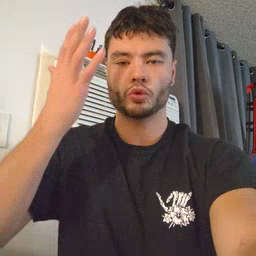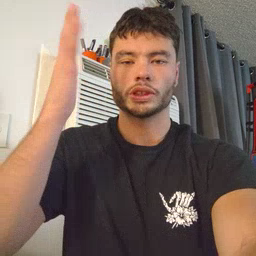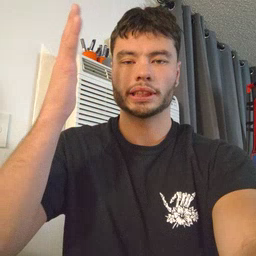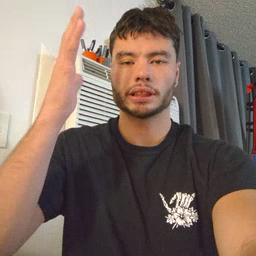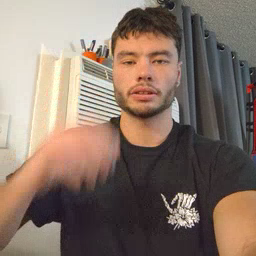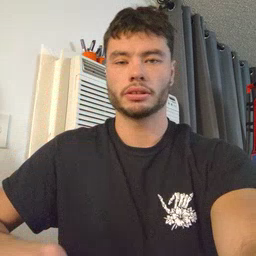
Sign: tree